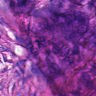
Metastatic tissue present: yes